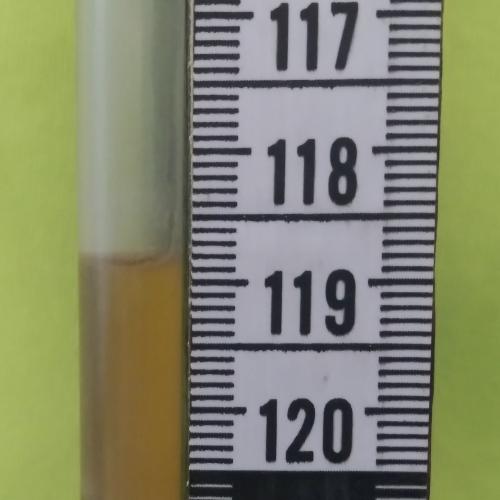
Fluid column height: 118.8 cm